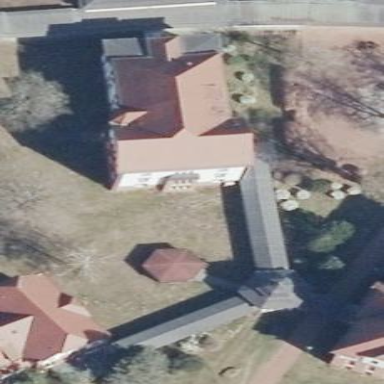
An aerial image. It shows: Service building.